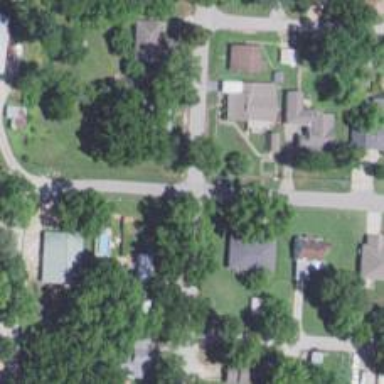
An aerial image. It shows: Residential road.